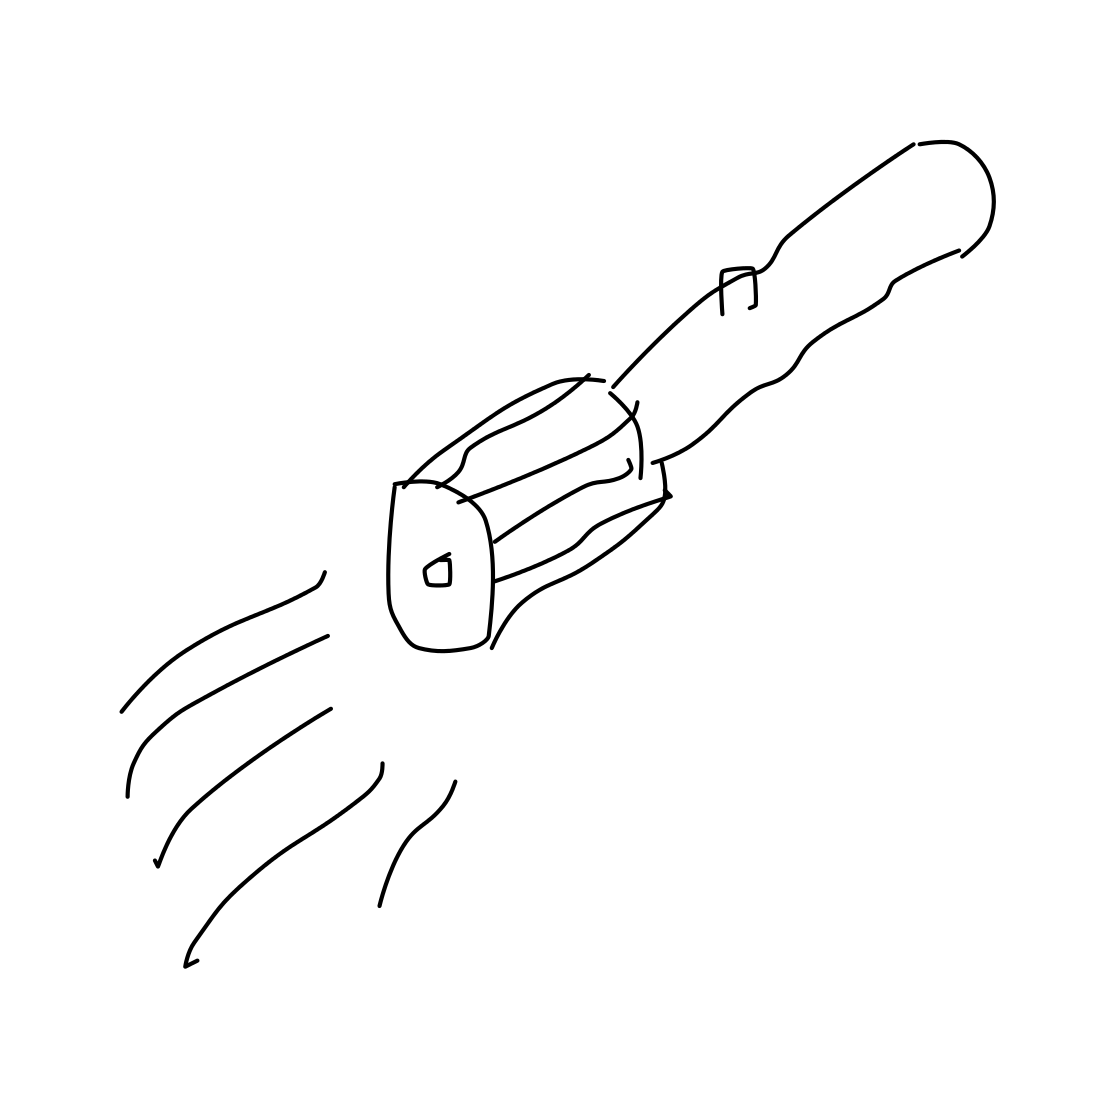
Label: flashlight